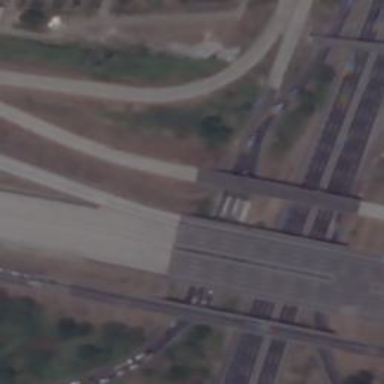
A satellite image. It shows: View of motorway.